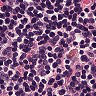
Metastatic tissue present: no